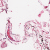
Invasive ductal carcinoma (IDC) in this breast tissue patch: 0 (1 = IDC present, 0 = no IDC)